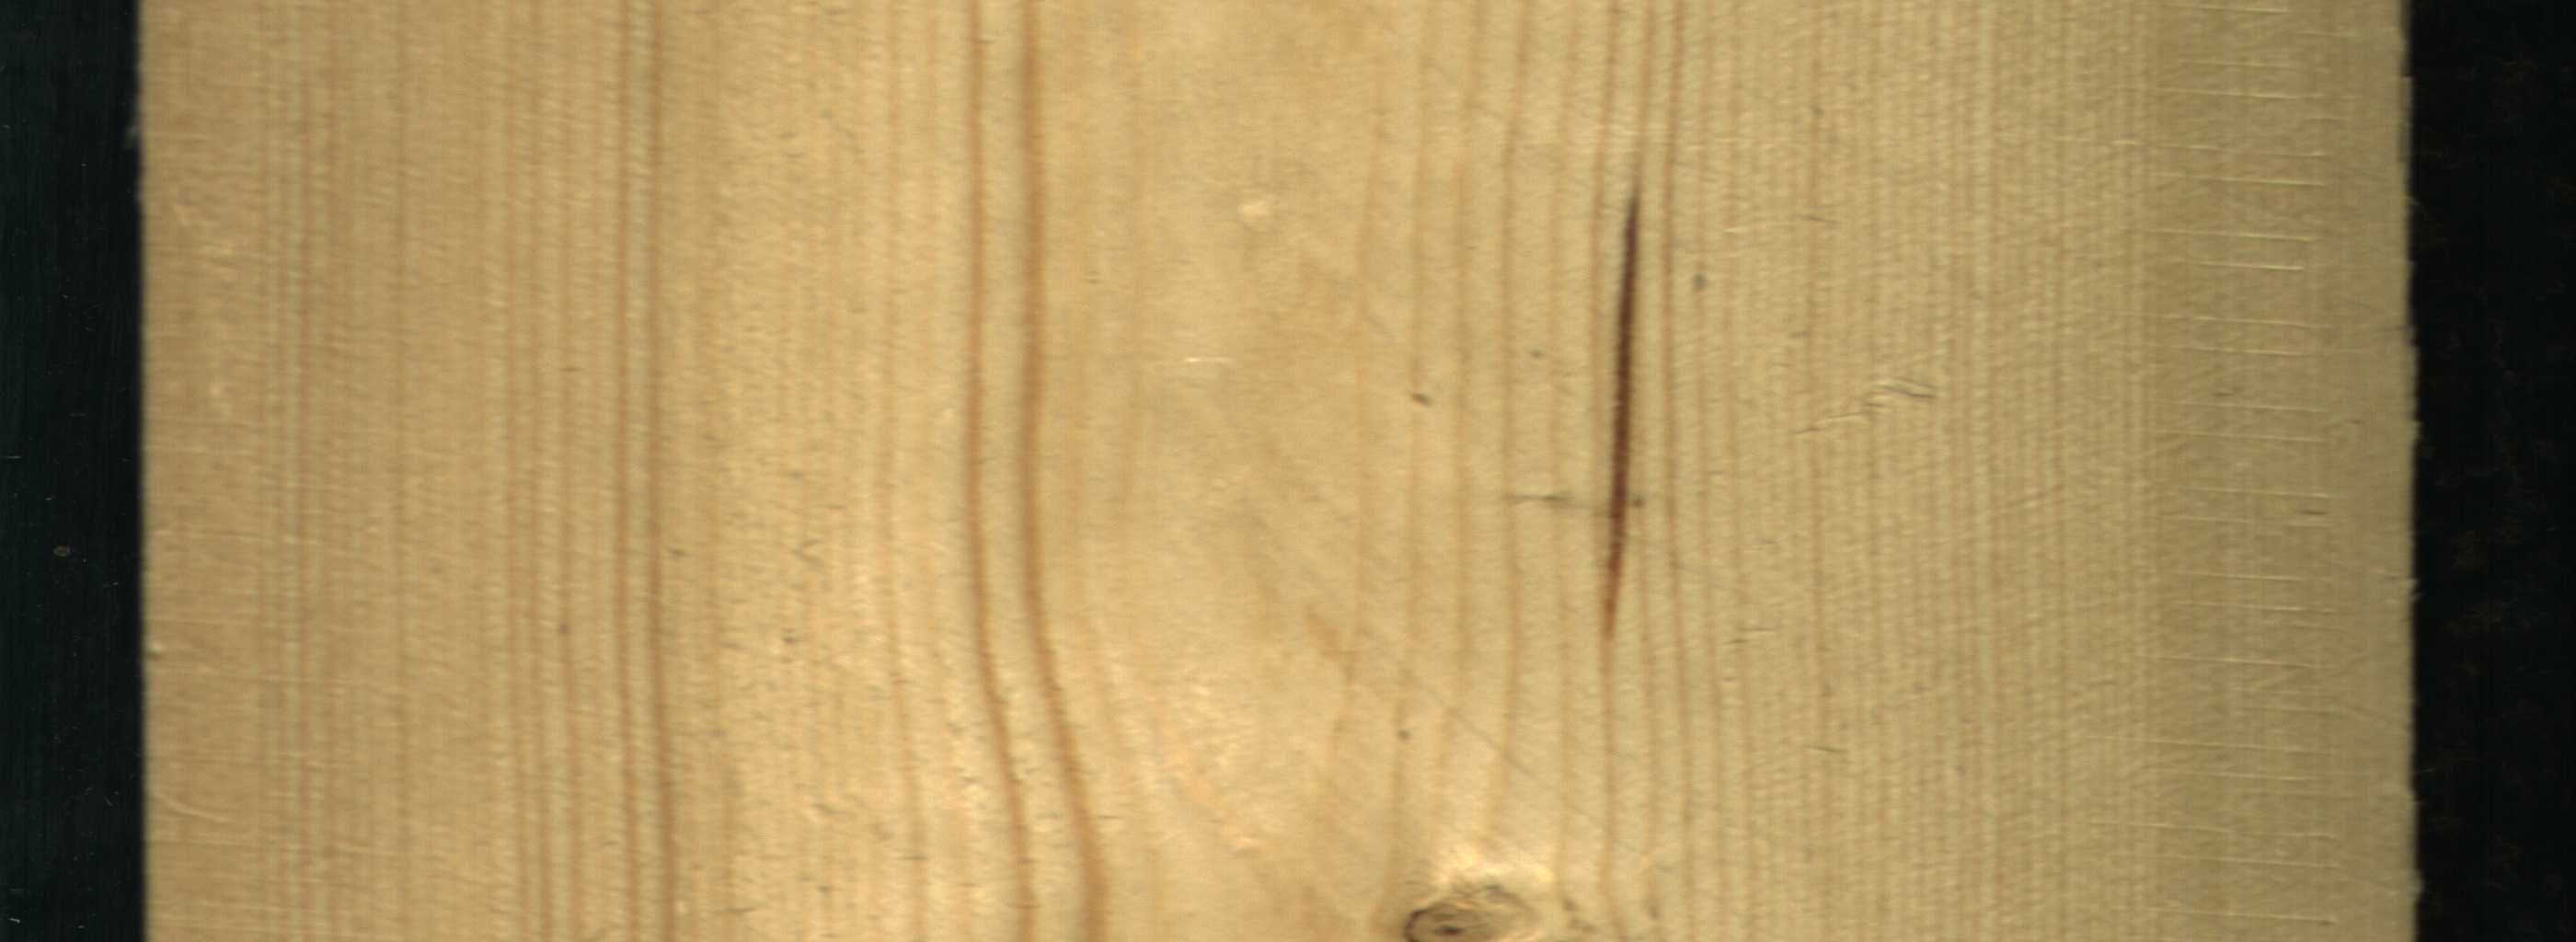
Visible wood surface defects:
Crack
Live_Knot